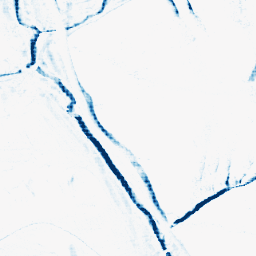
Category: morphological
Decomposition family: morphological_rect
Decomposition parameters: operation: closing
width: 10
height: 3
Upsampling method: sinc_hamming
Upsampling parameters: scale: 4
kernel_size: 4
Upsampling scale: 4